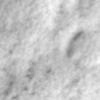
Label: no_change